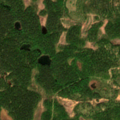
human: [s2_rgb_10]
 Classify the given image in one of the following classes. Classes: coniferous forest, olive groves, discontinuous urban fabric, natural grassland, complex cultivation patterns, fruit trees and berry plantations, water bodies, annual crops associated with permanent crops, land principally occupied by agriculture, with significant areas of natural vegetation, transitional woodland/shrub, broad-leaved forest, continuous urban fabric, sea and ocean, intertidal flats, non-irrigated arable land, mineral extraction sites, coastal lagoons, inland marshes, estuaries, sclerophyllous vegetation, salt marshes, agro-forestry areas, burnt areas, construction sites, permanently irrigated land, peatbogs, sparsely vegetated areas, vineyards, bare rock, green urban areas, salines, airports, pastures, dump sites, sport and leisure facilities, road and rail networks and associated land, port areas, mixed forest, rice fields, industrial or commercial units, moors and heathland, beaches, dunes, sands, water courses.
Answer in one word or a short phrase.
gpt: coniferous forest, mixed forest, transitional woodland/shrub